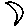
Label: moon